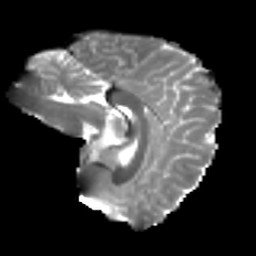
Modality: T2w
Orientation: sagittal
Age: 22
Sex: female
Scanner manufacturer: ge
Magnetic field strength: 3 T
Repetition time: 7.8 s
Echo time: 0.0606 s